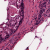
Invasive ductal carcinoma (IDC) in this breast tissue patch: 0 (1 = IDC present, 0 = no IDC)